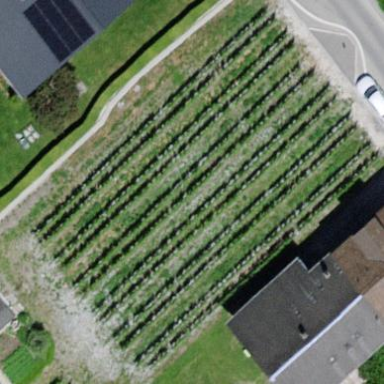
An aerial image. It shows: Vineyard with grape crops.